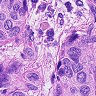
Metastatic tissue present: yes